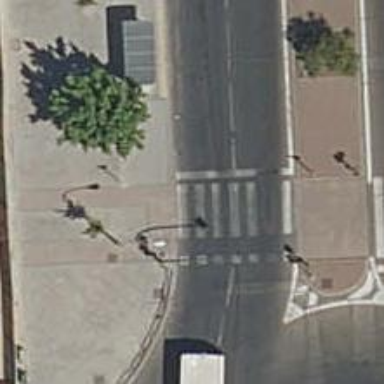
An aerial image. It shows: Crossing with traffic signals.